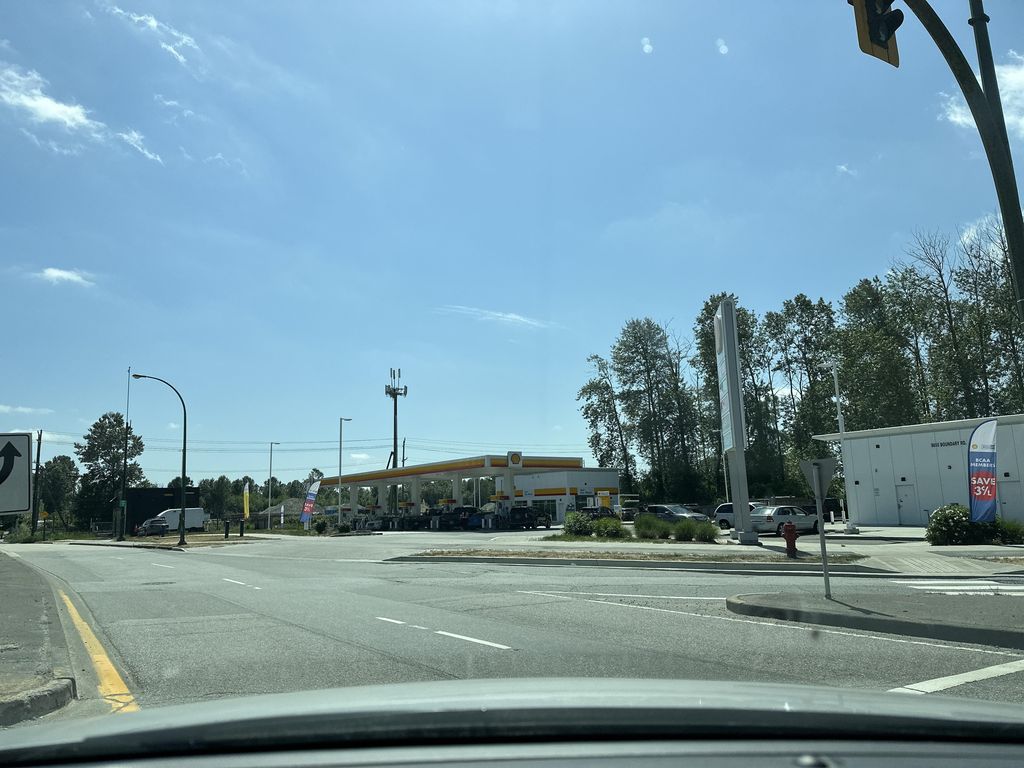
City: vancouver